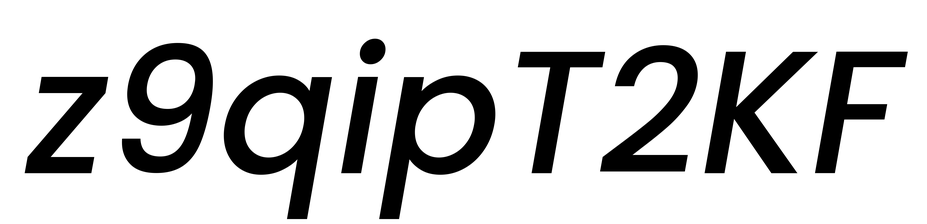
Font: Poppins-MediumItalic